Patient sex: F
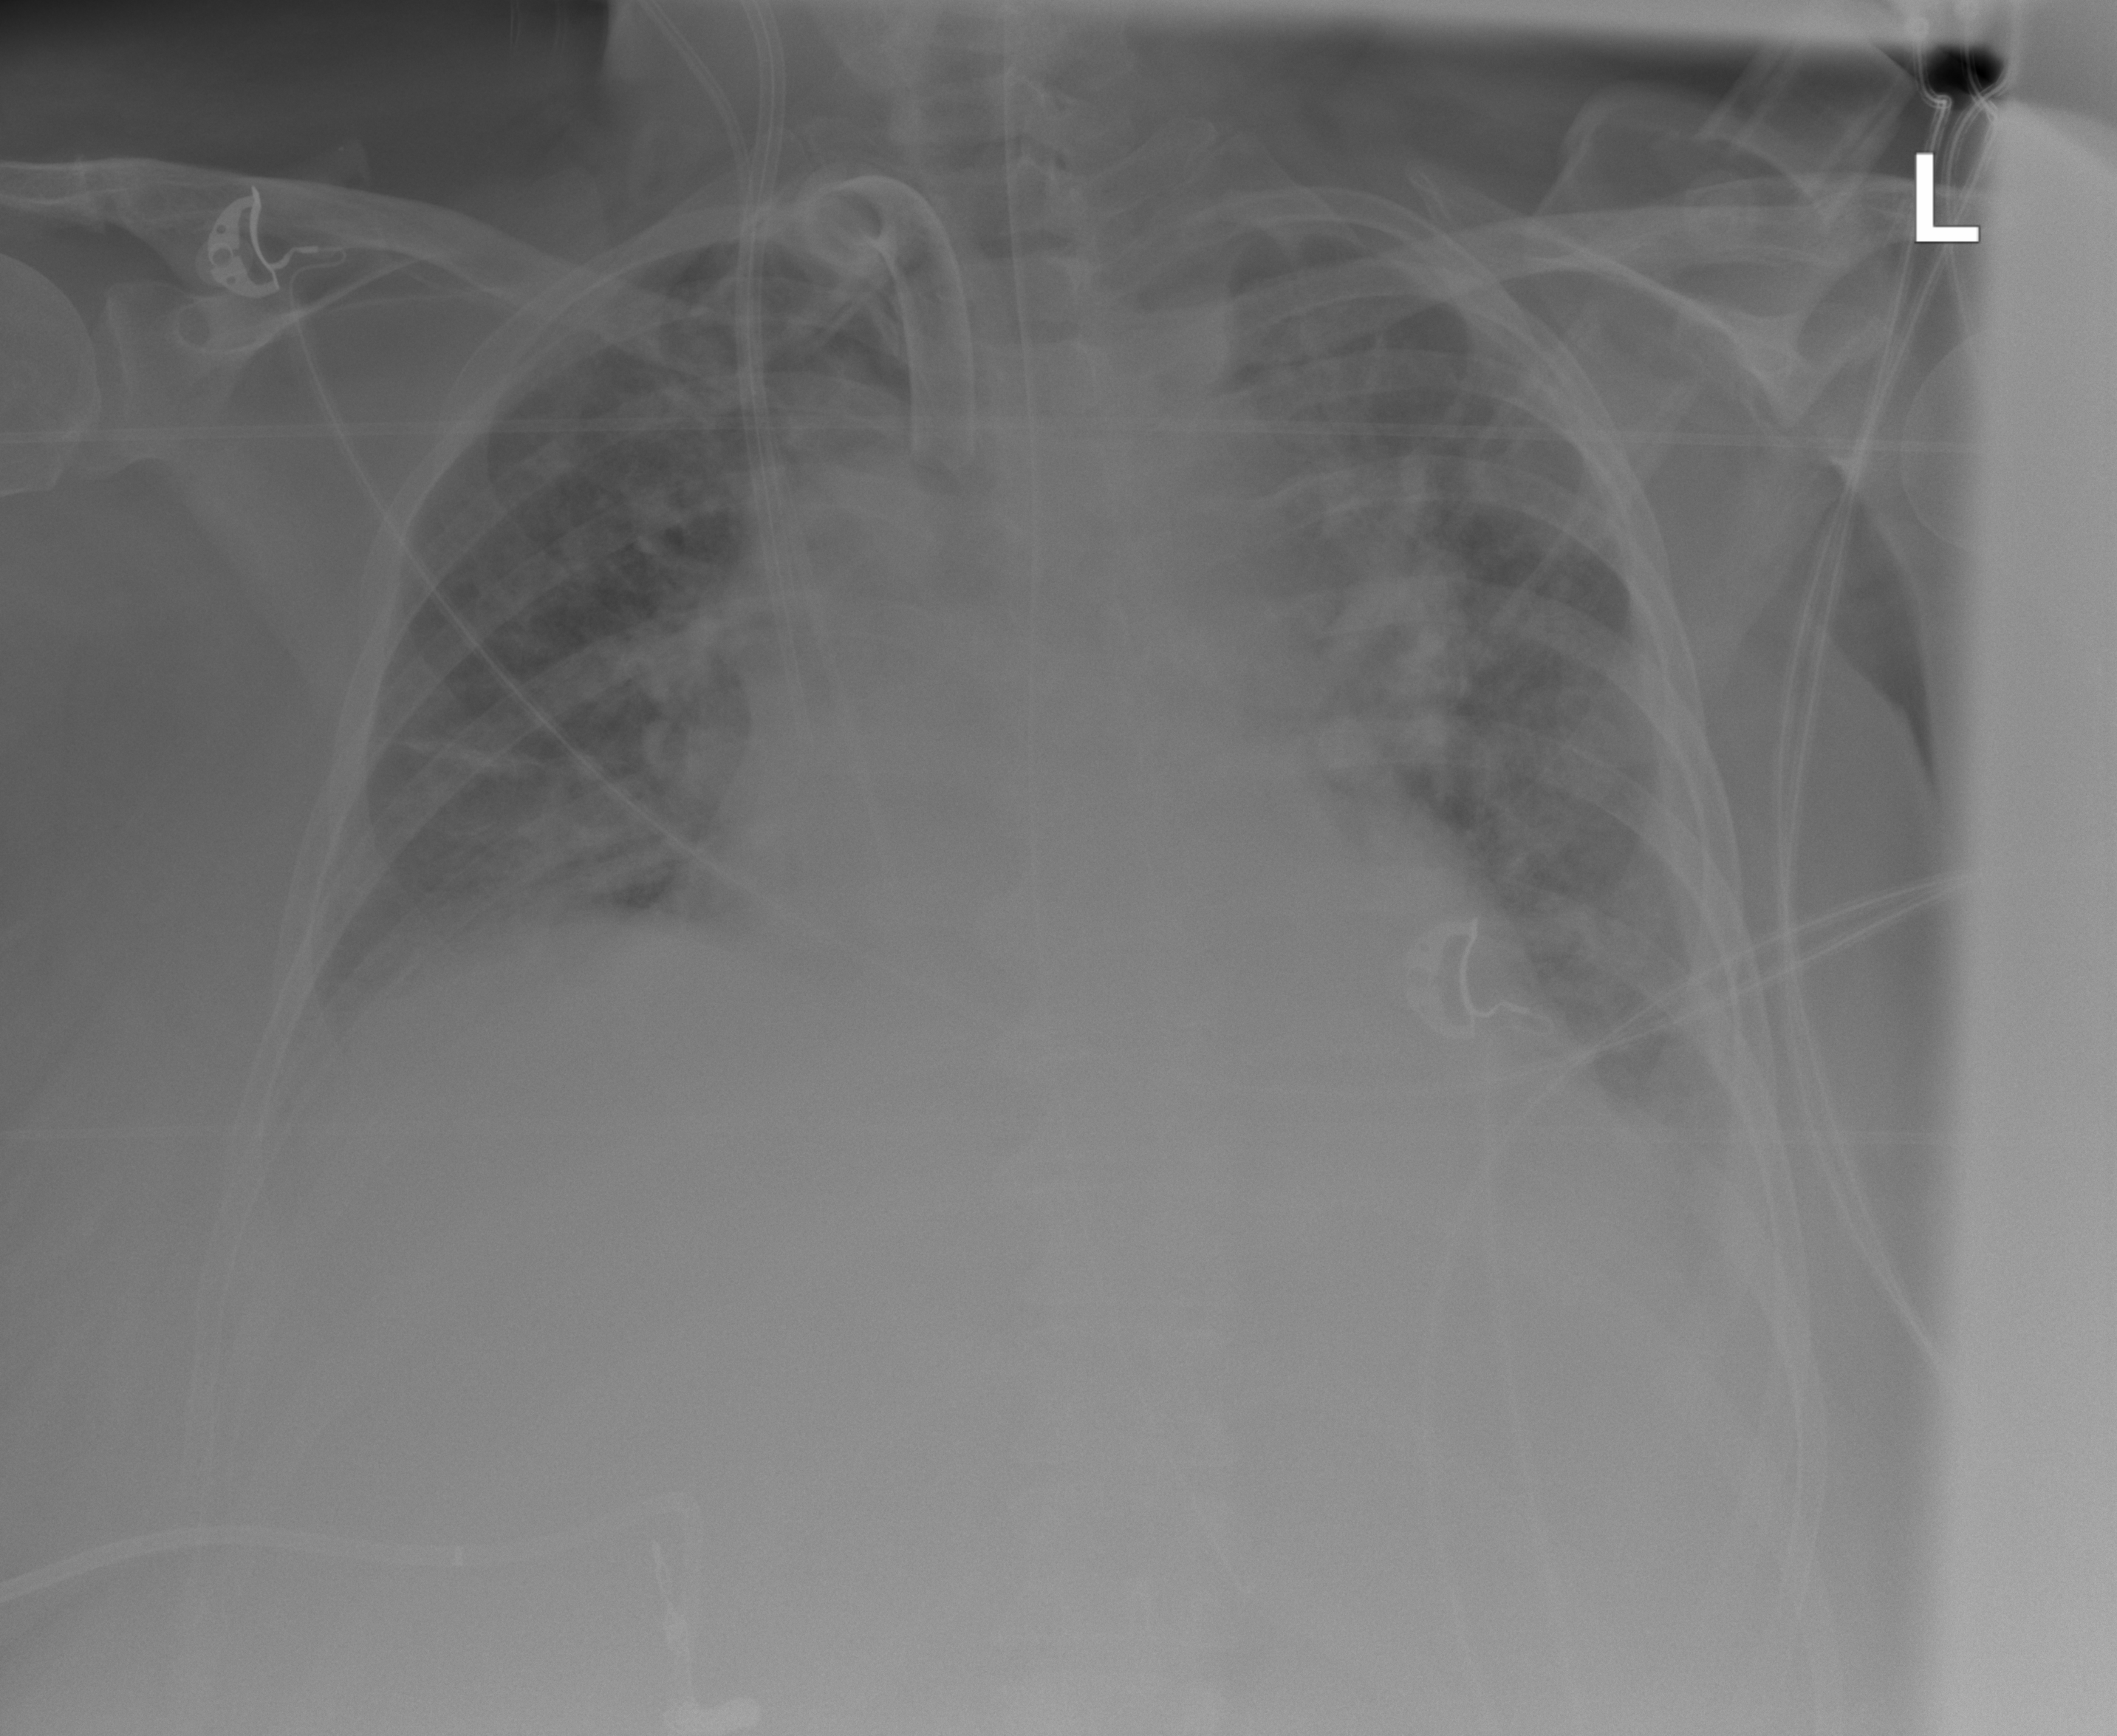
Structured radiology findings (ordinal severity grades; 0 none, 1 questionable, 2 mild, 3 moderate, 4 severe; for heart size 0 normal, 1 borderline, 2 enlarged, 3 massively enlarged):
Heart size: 2
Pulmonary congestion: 3
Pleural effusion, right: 2
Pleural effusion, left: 2
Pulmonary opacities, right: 1
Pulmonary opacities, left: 1
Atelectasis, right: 2
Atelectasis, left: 2